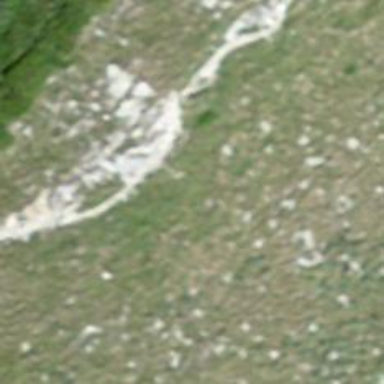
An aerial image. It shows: Path on the ground.